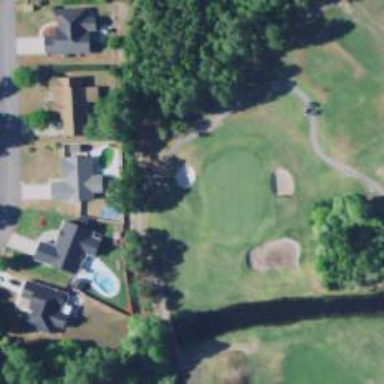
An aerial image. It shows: Grassy area designated as golf tee.